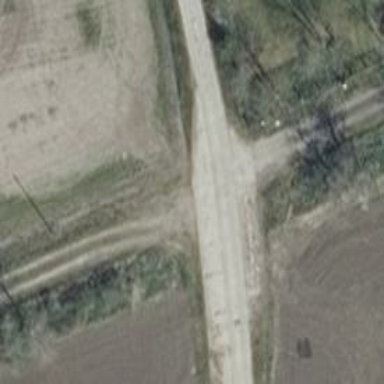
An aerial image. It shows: Service road with concrete surface. The tracktype is labeled as grade1.